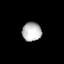
Tissue: lung
Cell type: Fibroblasts
Senescence score: 0.6687
Nuclear area (px): 348
Mean DAPI intensity: 189.448